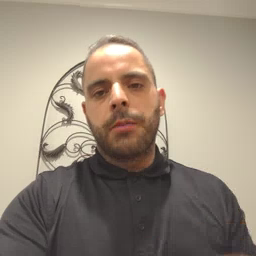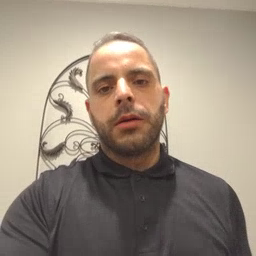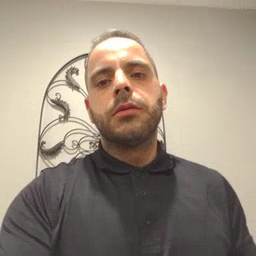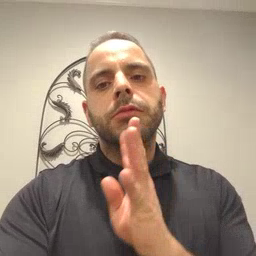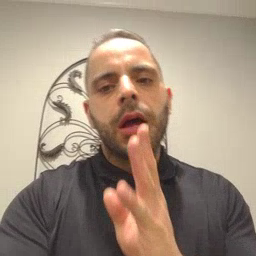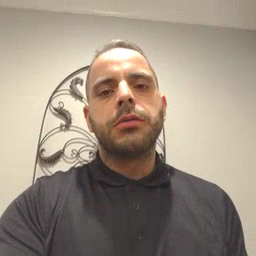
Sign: talk